Interaction volume radius: 5 \u00c5
Interaction volume height: 10 \u00c5
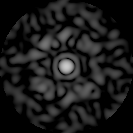
Disorder parameter: 0.8615